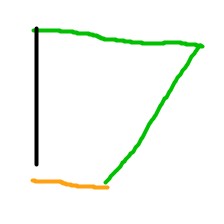
Shape: trapezoid